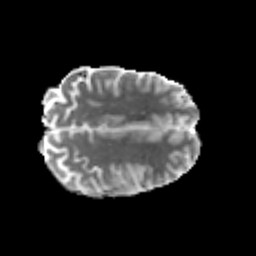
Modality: MD
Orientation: axial
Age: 43
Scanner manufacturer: philips
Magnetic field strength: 3 T
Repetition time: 8.536 s
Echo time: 0.1273 s